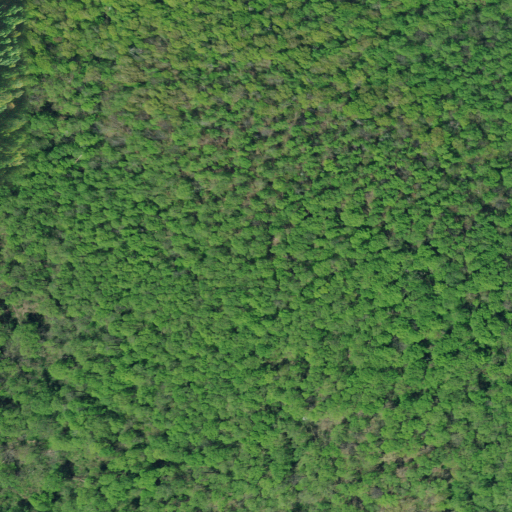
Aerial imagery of mountain in South Carolina named Walnut Mountain containing deciduous forest and mixed forest